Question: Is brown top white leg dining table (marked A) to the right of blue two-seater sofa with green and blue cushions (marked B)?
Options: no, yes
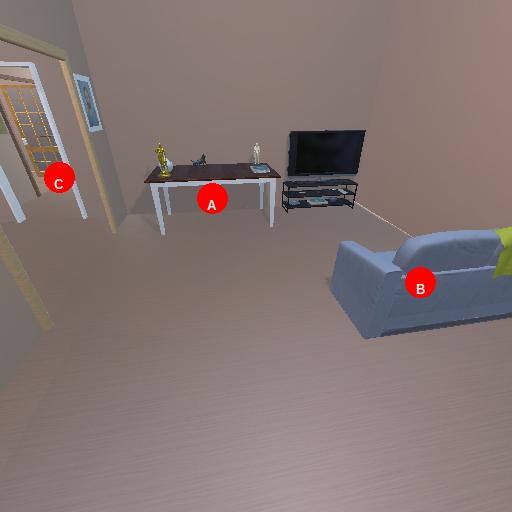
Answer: no